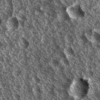
Label: not_dusty